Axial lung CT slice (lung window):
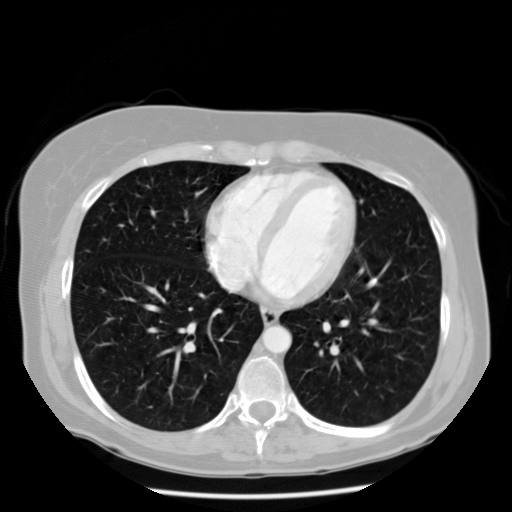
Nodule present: no